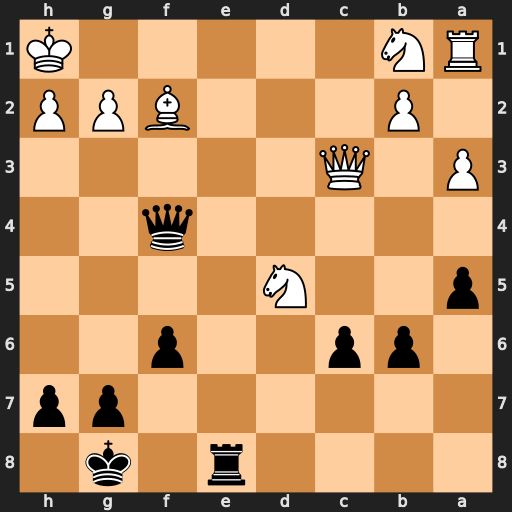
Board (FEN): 4r1k1/6pp/1pp2p2/p2N4/5q2/P1Q5/1P3BPP/RN5K
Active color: b
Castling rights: -
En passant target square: -
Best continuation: Qxf2 Ne7+ Rxe7